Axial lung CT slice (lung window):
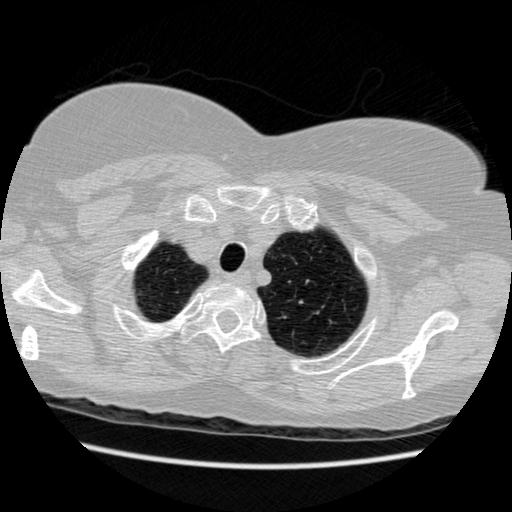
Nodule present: no